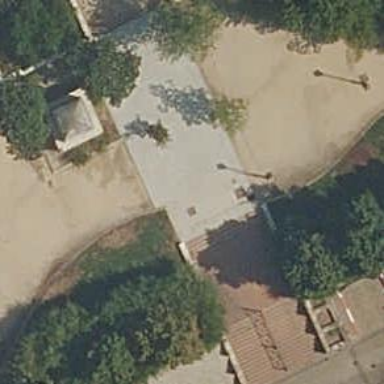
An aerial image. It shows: Footway made of paving stones.